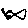
Label: fish